Question: I am trying to create a Unity 3D new Project. But i am not able to import the Standard Assets.unityPackage as it is not available in my installation. Looks like i just have the Mobile version of the same.
How can i use the Desktop version as i will need to test the project on desktop and not on mobile device ?
Is there any way i can download it from some where and import it into the program.

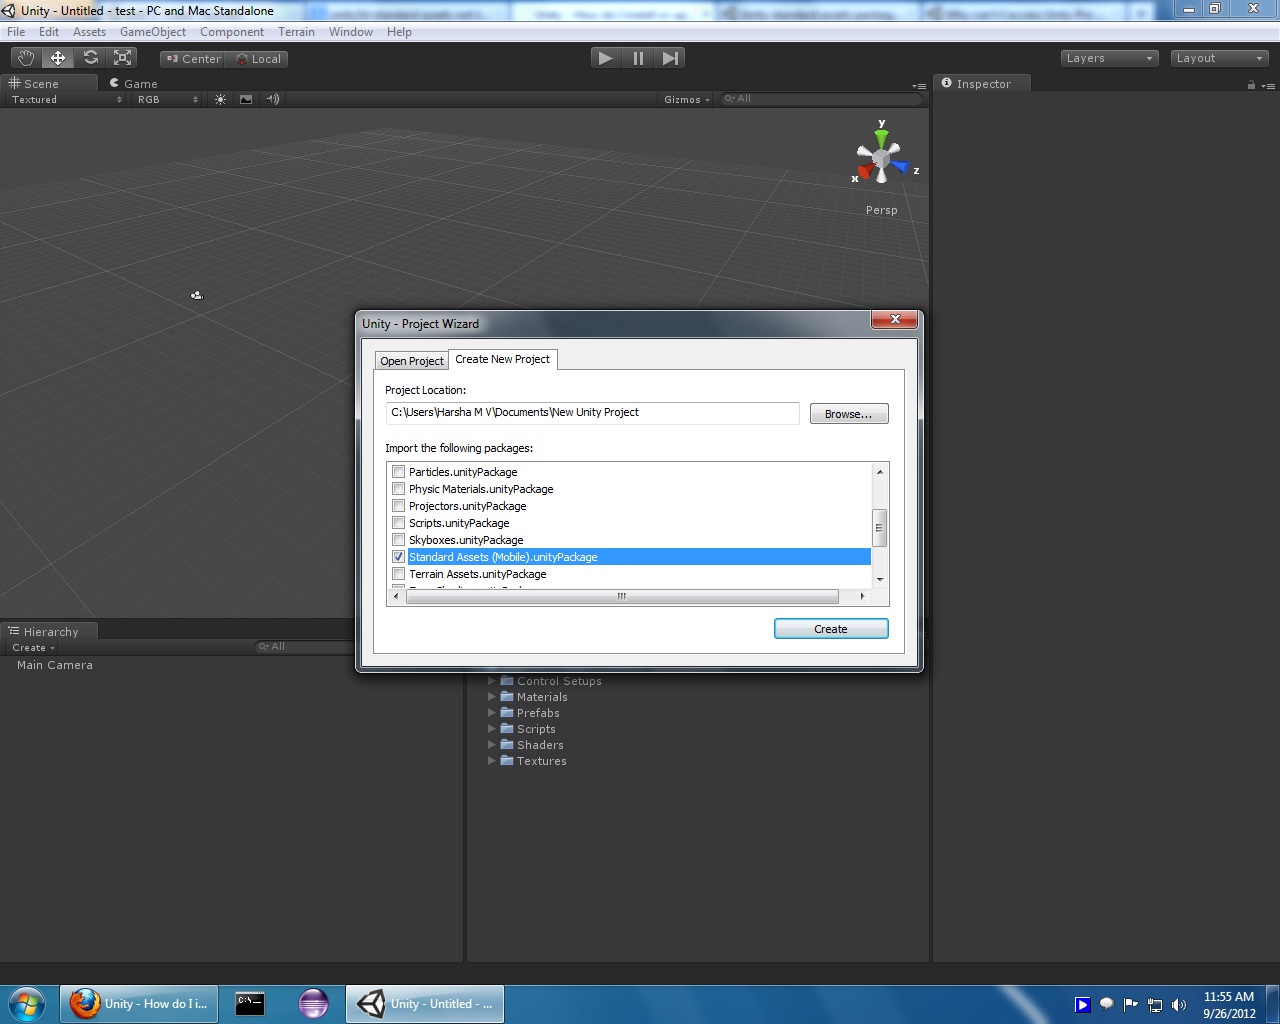
Answer: The pro only packages come under the standardAssets. Instead of giving it under a single file the Unity 3D people have segregated it into different files. So, while creating the project create using all those pro only assets and for character control prefabs tick the character controller package at the beginning.